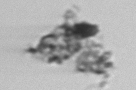
Label: detritus